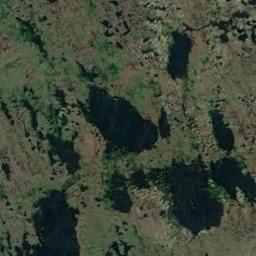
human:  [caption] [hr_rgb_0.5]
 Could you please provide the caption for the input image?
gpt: There are two lakes of similar size in this wetland .

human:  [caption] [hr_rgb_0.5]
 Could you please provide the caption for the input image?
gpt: There is a large land mixed with green and brown in the river in a wetland .

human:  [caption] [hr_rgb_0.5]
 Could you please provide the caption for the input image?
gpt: There are many different areas of water surrounded by wetlands .

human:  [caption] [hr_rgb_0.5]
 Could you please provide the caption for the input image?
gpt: The wetland consists of bare land, Green plants, Dry plants and water .

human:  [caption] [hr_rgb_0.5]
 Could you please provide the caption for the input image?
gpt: There are many green areas and some water areas on the wetland .